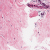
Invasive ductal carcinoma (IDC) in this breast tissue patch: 0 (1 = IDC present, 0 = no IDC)